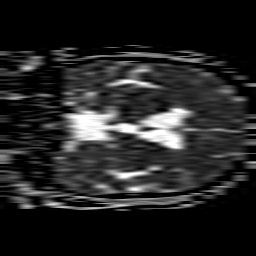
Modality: ADC
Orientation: coronal
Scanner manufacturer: philips
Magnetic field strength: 1.5 T
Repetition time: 3.396 s
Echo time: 0.09411 s